Question: I want to center buttons as shown below:

Here is my code:
'''
import java.awt.Dimension;
import javax.swing.*;
import net.miginfocom.swing.MigLayout;
public class MigLayoutTest extends JFrame {
public static void main(String[] args) {
JPanel content = new JPanel();
content.setLayout(new MigLayout("center, wrap, gapy 20"));
JButton buttonA = new JButton("button A");
buttonA.setPreferredSize(new Dimension(100,30));
JButton buttonB = new JButton("button B");
buttonB.setPreferredSize(new Dimension(80,80));
JButton buttonC = new JButton("button C");
buttonC.setPreferredSize(new Dimension(300,40));
JButton buttonD = new JButton("button D");
buttonD.setPreferredSize(new Dimension(200,60));
content.add(buttonA);
content.add(buttonB);
content.add(buttonC);
content.add(buttonD);
JFrame frame = new JFrame("MigLayout Test");
frame.setContentPane(content);
frame.setSize(600, 400);
frame.setVisible(true);
}
}
'''
Buttons are centered, but not vertically.
Any suggestions? Thanks in advance.
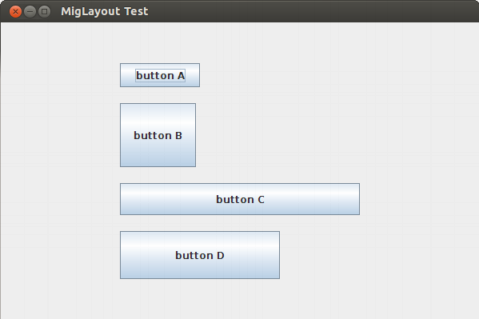
Answer: The whitepaper defines the exact syntax:
> al/align alignx [aligny]
Going on with:
> The alignment can be specified as a UnitValue or AlignKeyword.
So, for centering the whole block along both axis, using the AlignKeyword you need two parameters:
'''
new MigLayout("al center center, wrap, gapy 20"); // centers in both directions
'''
Next sentence:
> If an AlignKeyword is used the "align" keyword can be omitted.
Which would be:
'''
new MigLayout("center center, wrap, gapy 20"); // centers horizontally only
'''
doesn't work though, looks like a slight glitch in parsing the parameters.